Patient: sex F, age 55
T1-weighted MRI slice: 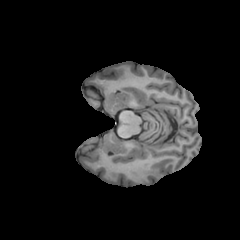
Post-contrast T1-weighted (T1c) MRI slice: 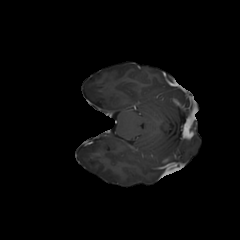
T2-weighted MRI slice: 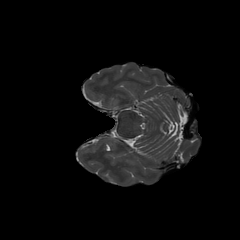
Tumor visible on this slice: no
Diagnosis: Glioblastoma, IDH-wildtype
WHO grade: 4